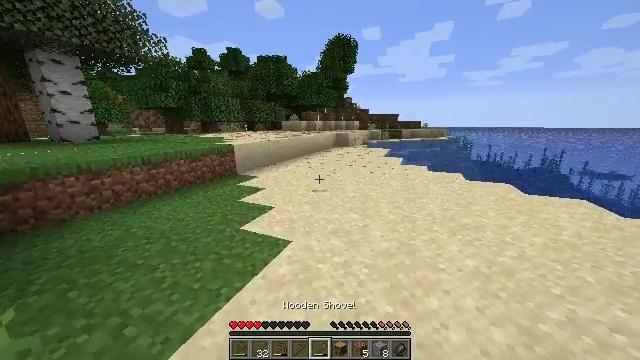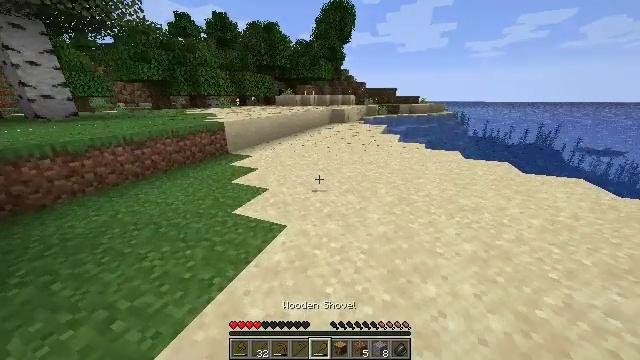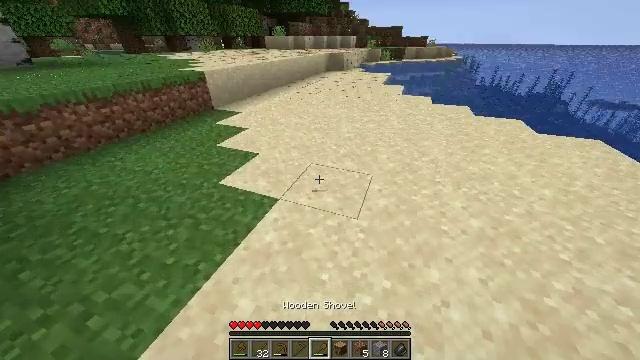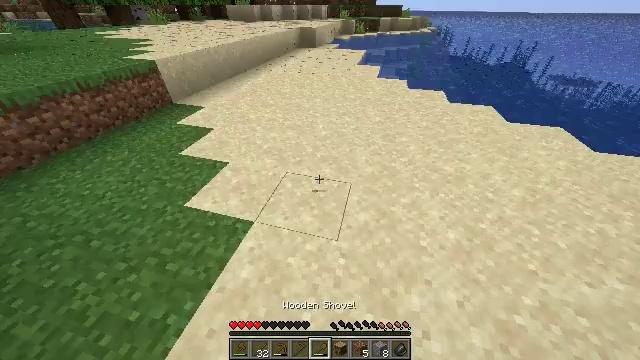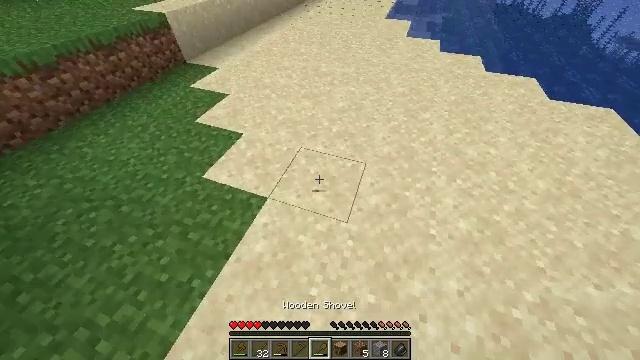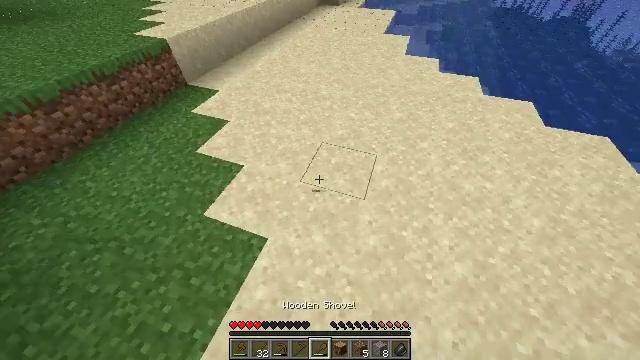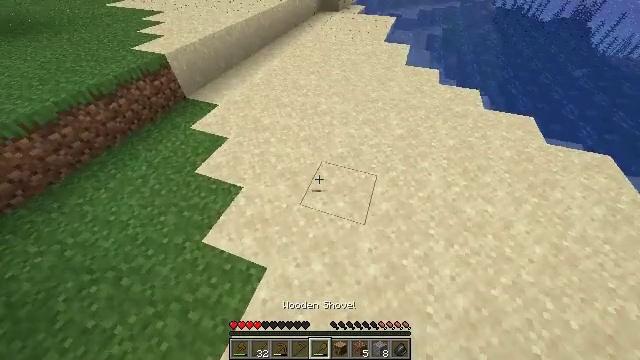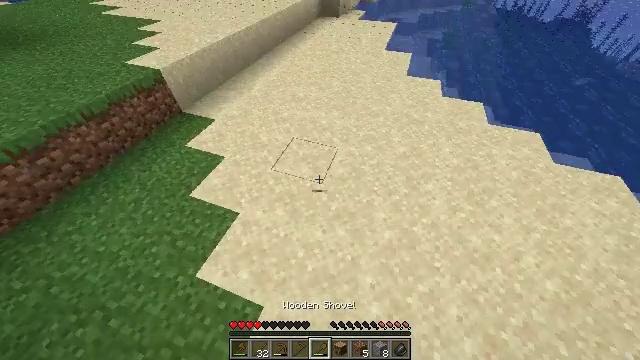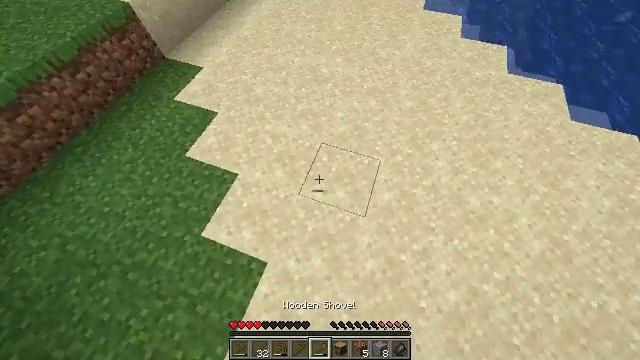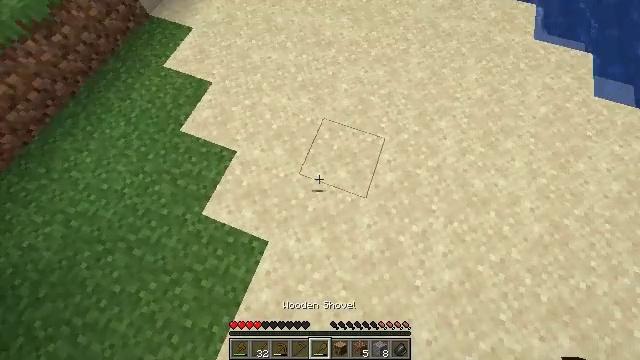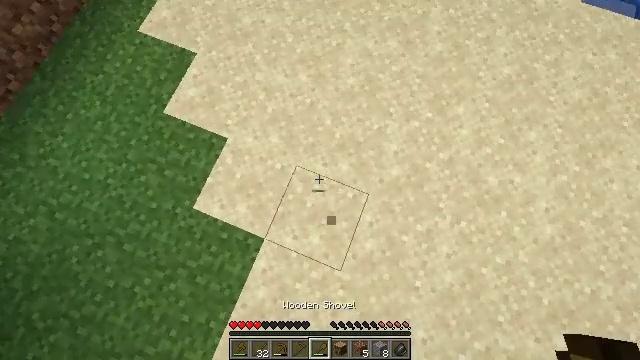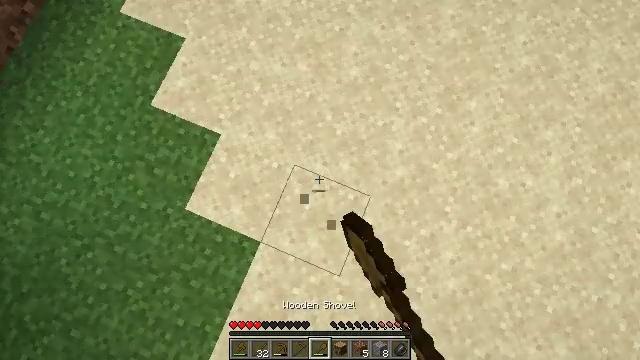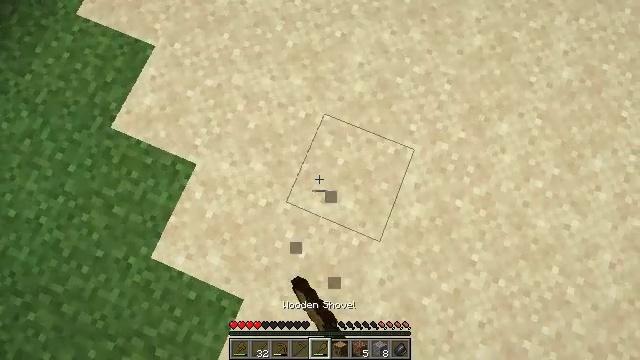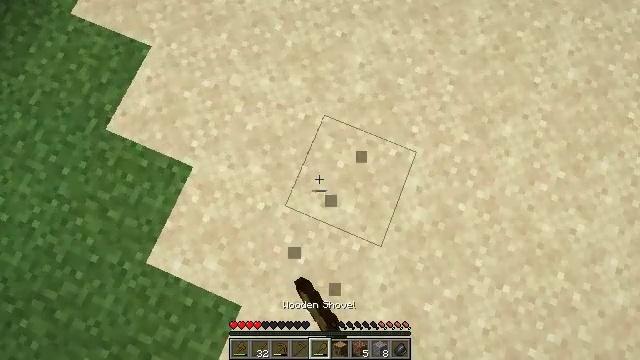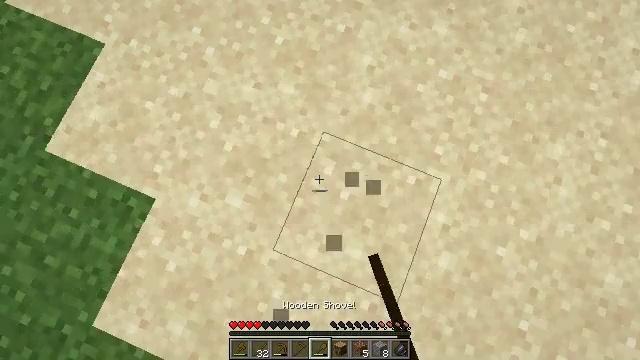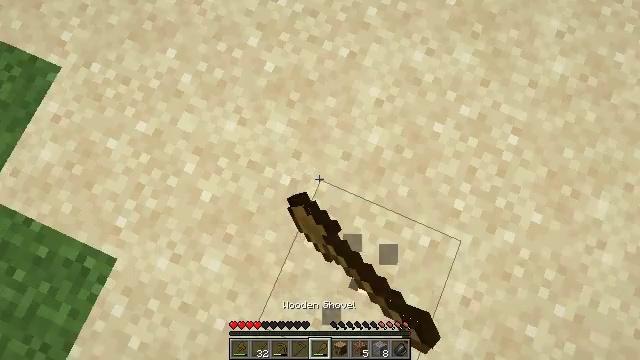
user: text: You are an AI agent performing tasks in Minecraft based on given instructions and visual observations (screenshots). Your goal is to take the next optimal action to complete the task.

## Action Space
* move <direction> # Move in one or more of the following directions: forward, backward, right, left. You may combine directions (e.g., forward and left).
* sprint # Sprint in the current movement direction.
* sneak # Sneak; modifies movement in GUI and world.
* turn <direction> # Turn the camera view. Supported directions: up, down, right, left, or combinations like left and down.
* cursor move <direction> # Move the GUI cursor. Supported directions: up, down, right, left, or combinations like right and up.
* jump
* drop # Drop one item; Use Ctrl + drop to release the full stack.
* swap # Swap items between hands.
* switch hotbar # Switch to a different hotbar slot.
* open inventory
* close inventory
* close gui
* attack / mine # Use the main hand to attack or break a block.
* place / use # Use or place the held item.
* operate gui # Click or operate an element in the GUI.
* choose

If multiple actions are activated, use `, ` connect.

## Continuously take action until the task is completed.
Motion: motion action
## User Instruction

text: Break the sand block.
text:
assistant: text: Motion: move forward, sprint, turn right and down
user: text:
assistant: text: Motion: move forward, sprint, turn down
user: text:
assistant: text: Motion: move forward, sprint, turn right and down, jump
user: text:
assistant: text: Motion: move forward, sprint, turn left and down, jump
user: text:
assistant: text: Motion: move forward, sprint, jump
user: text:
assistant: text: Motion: move forward, sprint, jump
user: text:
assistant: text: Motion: move forward, sprint
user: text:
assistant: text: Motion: move forward, sprint, turn down
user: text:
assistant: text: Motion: move forward, sprint, turn down
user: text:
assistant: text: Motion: move forward, turn left and down, attack / mine
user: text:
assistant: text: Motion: move forward, turn down, attack / mine
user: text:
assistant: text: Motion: move forward, attack / mine
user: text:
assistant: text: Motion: attack / mine
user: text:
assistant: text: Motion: attack / mine
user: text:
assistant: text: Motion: attack / mine
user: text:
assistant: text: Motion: attack / mine
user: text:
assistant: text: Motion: attack / mine
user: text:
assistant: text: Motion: attack / mine
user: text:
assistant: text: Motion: attack / mine
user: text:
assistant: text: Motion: attack / mine
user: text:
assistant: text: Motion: attack / mine
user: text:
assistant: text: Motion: attack / mine
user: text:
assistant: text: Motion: attack / mine
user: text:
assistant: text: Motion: attack / mine
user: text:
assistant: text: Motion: attack / mine
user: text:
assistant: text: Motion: attack / mine
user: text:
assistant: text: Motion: attack / mine
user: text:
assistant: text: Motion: attack / mine
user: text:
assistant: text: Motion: move forward, attack / mine
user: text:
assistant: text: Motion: move forward, turn right, attack / mine